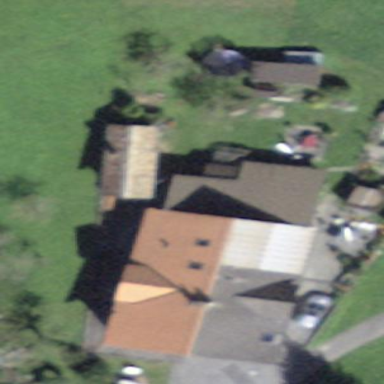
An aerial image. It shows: Farm building.